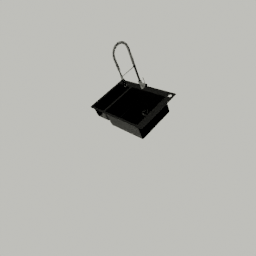
Label: appliances